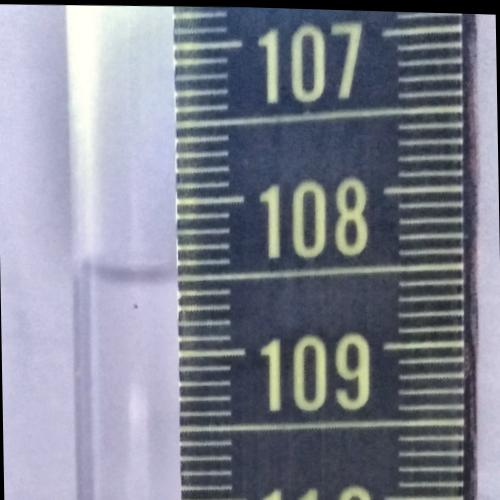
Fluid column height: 108.5 cm